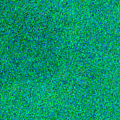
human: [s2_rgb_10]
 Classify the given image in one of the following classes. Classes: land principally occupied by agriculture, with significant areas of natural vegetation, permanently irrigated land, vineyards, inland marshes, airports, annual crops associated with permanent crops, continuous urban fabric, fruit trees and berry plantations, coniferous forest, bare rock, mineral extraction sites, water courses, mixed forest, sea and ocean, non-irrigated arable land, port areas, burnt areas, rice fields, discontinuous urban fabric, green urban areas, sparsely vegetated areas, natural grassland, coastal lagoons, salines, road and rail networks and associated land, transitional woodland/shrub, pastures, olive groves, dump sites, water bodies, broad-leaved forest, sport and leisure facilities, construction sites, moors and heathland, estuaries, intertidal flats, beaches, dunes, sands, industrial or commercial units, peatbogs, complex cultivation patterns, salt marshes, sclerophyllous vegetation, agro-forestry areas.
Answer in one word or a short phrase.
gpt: sea and ocean